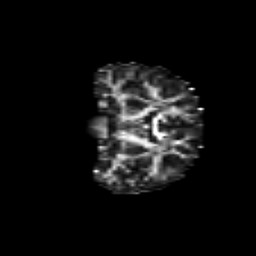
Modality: FA
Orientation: coronal
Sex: female
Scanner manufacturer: siemens
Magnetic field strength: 3 T
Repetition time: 5 s
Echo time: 0.071 s